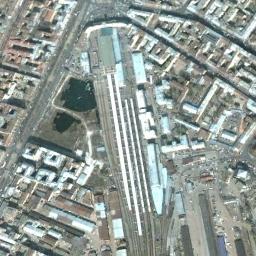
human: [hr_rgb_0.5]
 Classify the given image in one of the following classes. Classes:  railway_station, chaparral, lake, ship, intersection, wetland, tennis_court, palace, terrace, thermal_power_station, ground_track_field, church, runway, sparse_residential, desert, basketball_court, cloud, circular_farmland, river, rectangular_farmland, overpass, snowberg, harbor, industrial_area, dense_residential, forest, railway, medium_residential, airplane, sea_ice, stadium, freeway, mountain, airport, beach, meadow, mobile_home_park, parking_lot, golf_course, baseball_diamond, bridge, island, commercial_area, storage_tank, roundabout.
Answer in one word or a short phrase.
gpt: railway_station